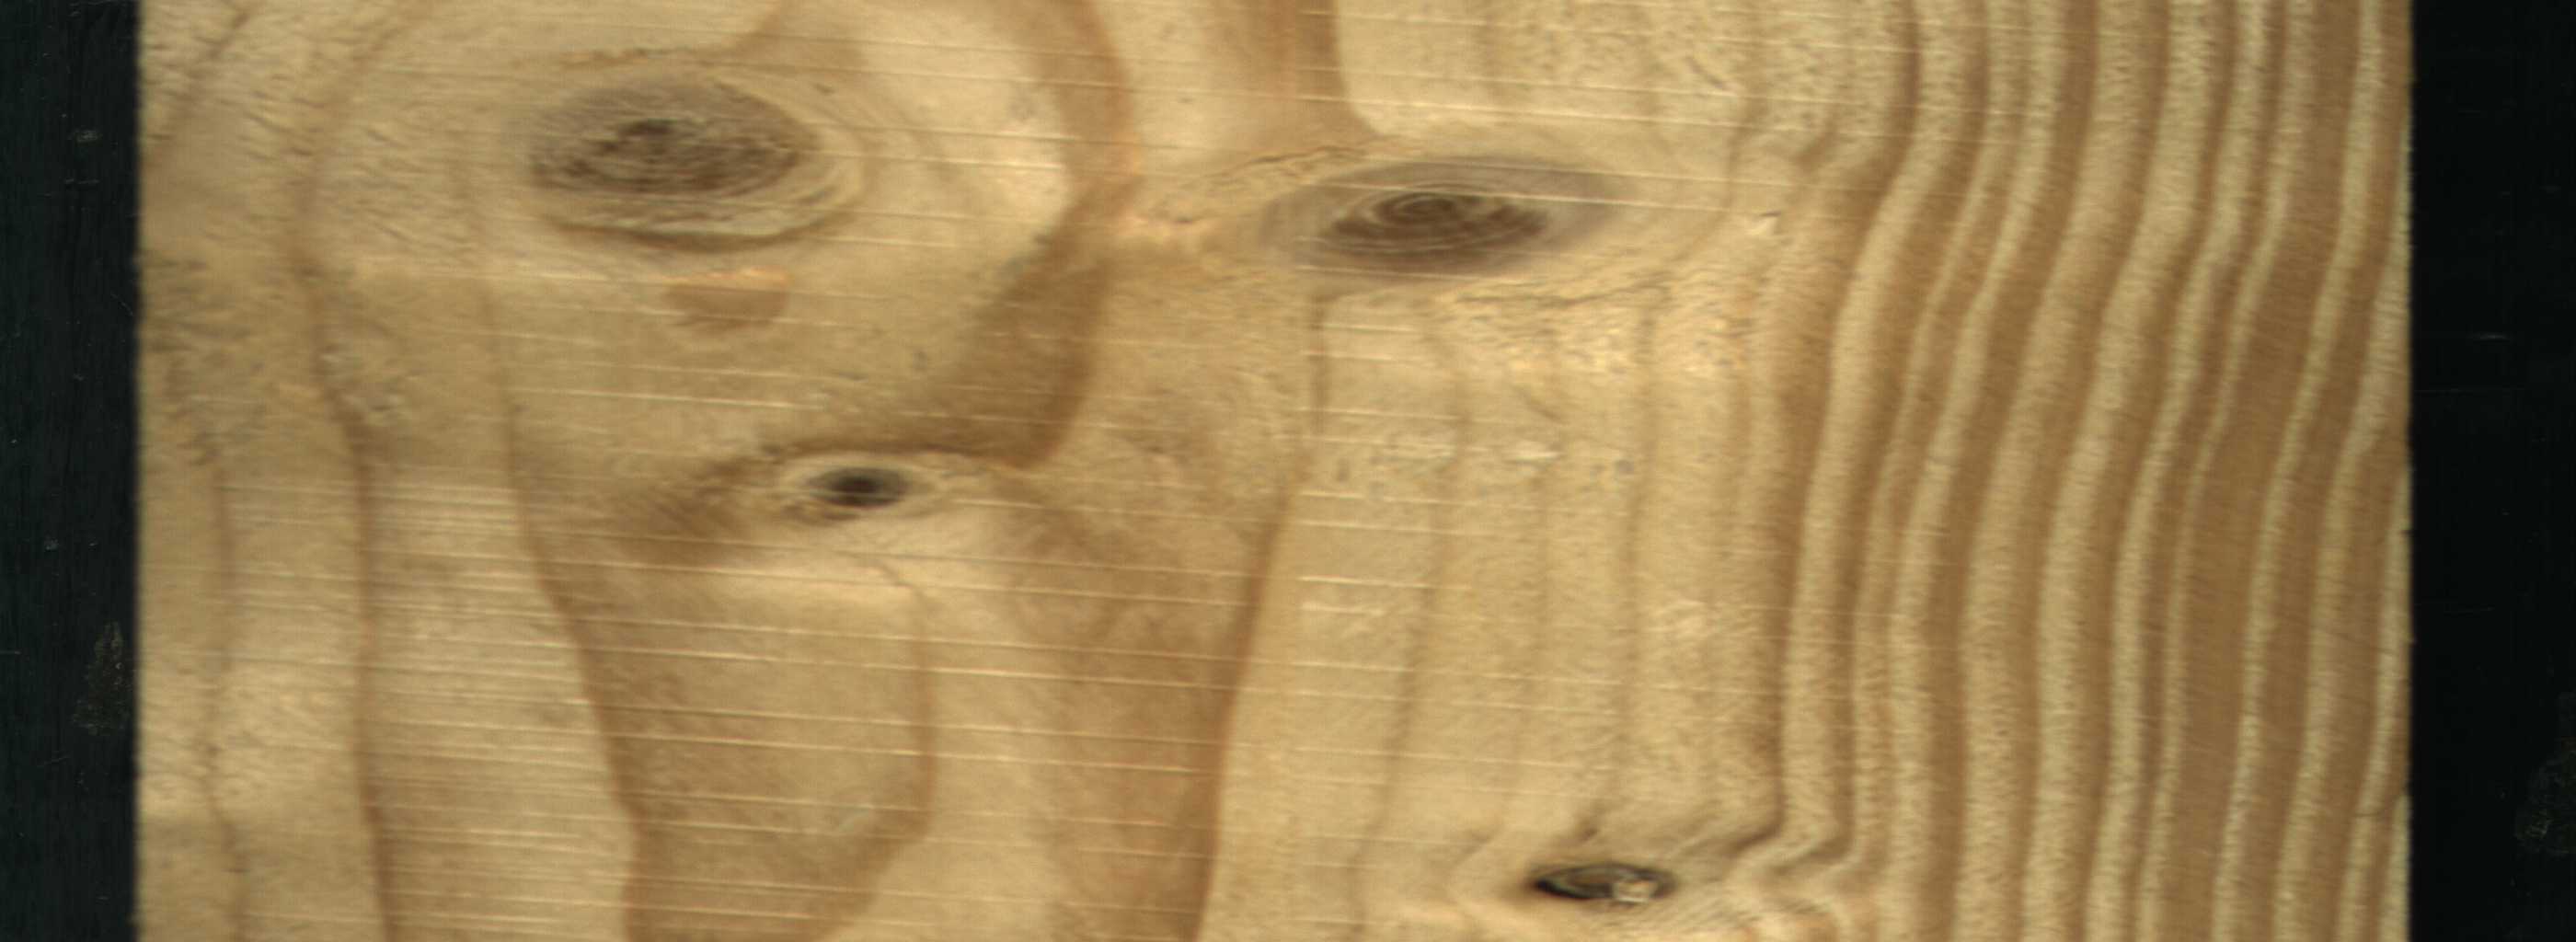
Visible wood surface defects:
Dead_Knot
Live_Knot
Live_Knot
Live_Knot